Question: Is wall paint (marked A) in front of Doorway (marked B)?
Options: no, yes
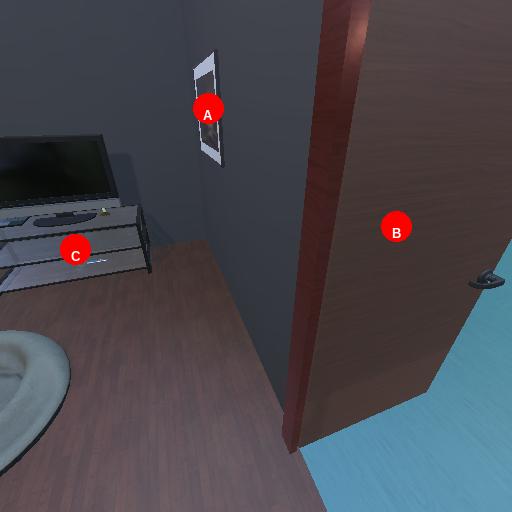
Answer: no